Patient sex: M
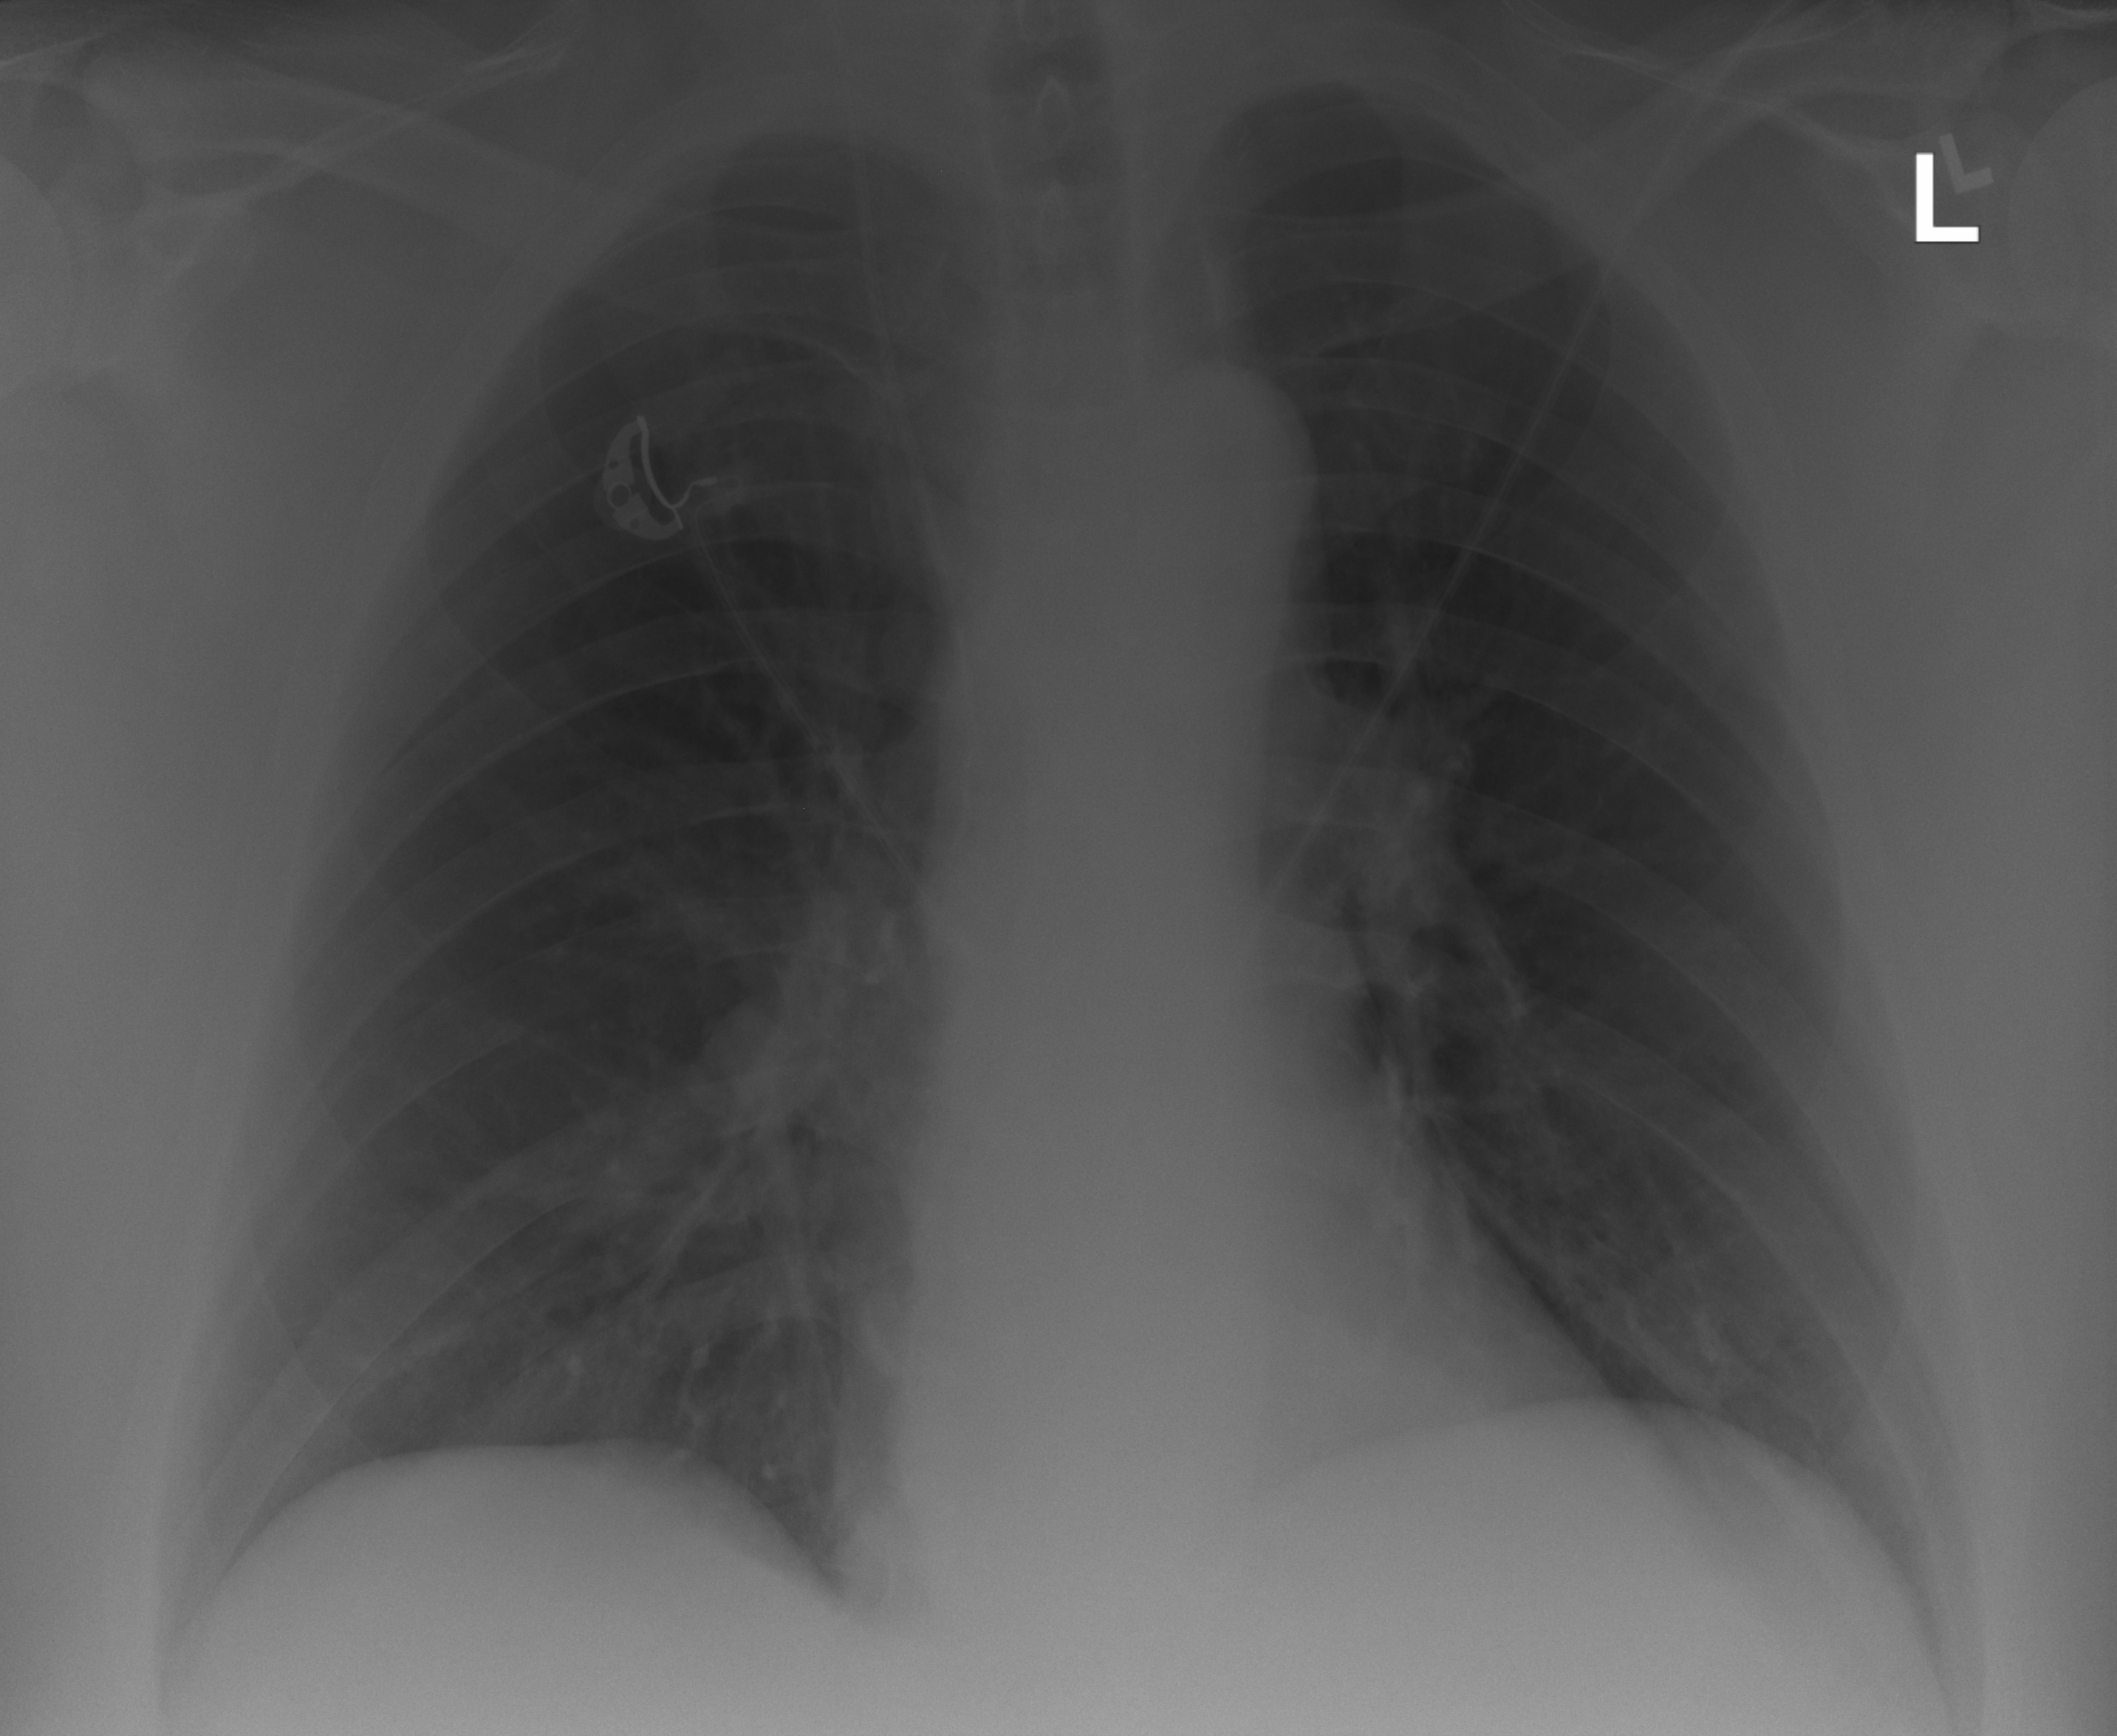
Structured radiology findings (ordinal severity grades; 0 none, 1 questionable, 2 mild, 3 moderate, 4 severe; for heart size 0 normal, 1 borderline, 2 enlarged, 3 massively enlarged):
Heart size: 0
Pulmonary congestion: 0
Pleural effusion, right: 0
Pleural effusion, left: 0
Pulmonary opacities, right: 2
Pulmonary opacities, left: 0
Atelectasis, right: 0
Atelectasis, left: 0